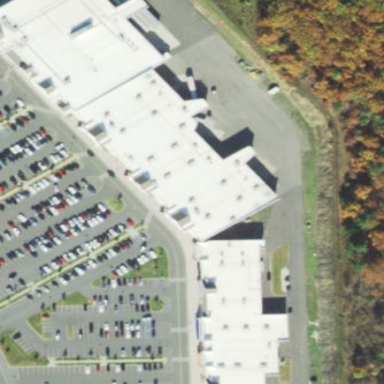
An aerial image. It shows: Department store.